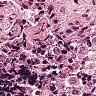
Metastatic tissue present: no